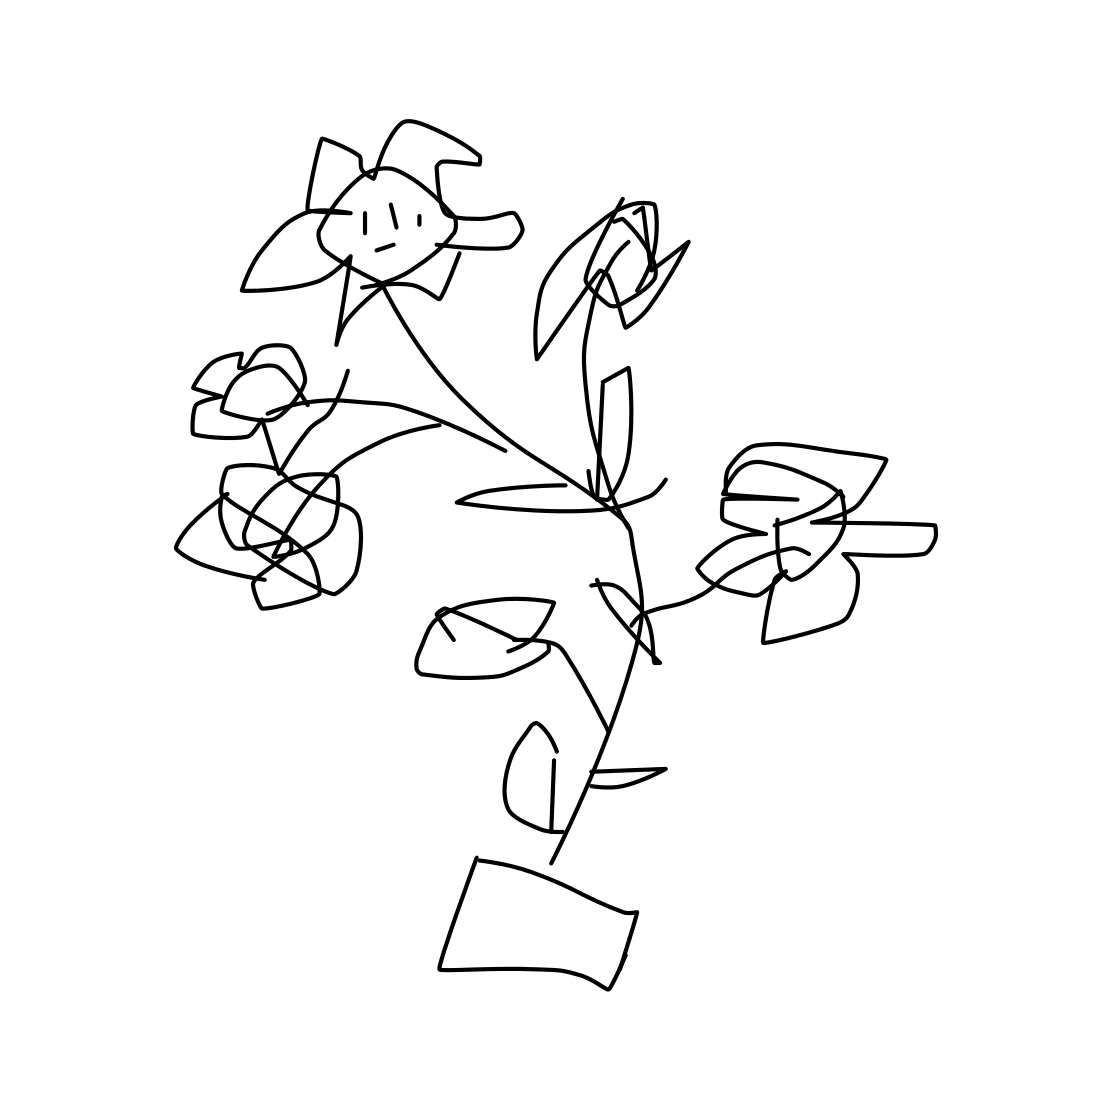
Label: bush